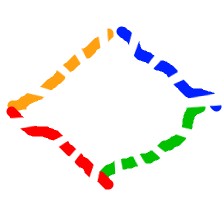
Shape: rhombus